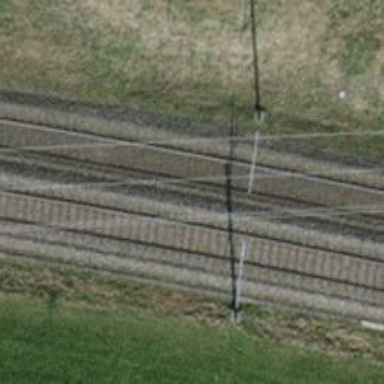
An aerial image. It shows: Railway milestone.